Interaction volume radius: 10 \u00c5
Interaction volume height: 10 \u00c5
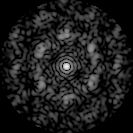
Disorder parameter: 0.648